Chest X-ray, AP view. Patient: 53 years old, sex F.
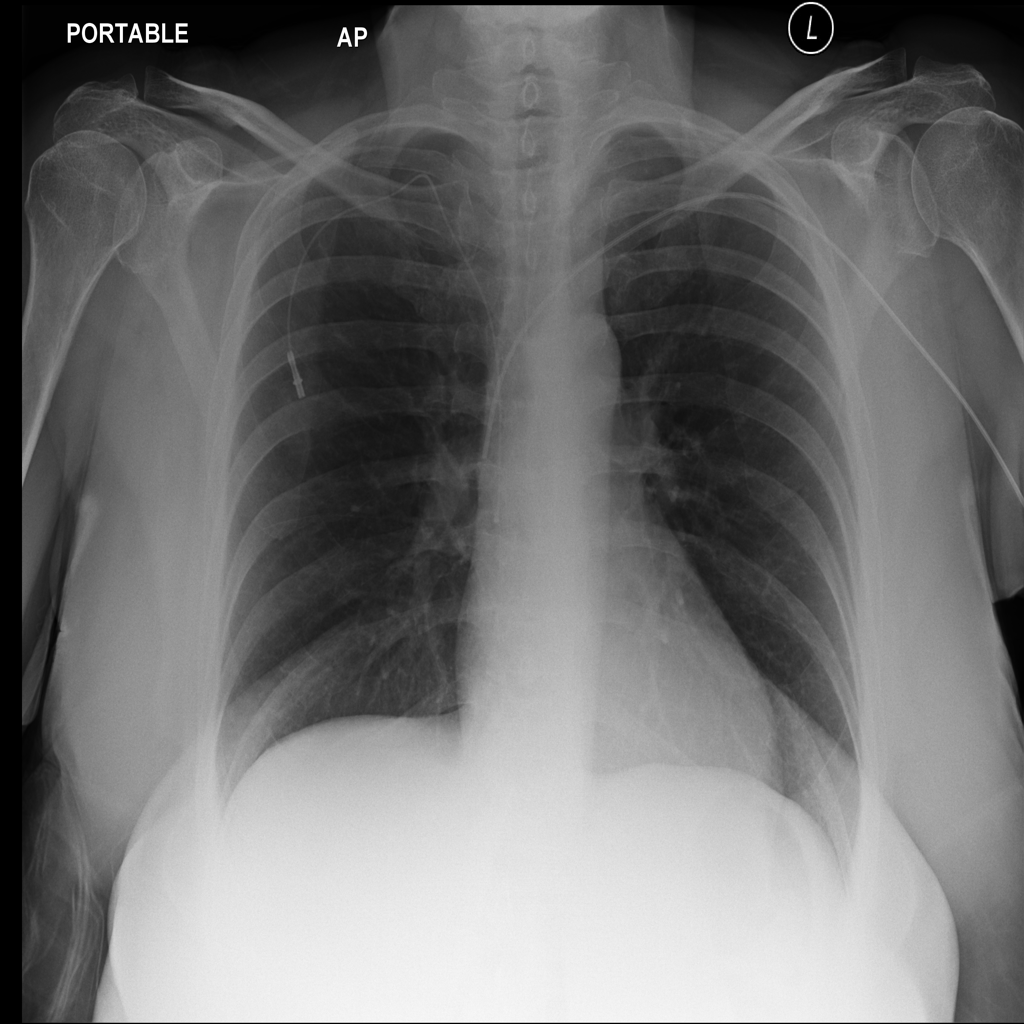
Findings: No Finding